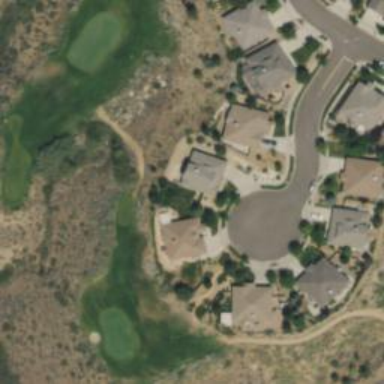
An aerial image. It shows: Area of rough grass used for golf.